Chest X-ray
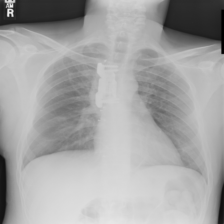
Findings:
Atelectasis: negative
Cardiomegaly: negative
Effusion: negative
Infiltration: negative
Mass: negative
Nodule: negative
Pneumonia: negative
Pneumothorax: negative
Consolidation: negative
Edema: negative
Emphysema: negative
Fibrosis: negative
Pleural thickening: negative
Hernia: negative